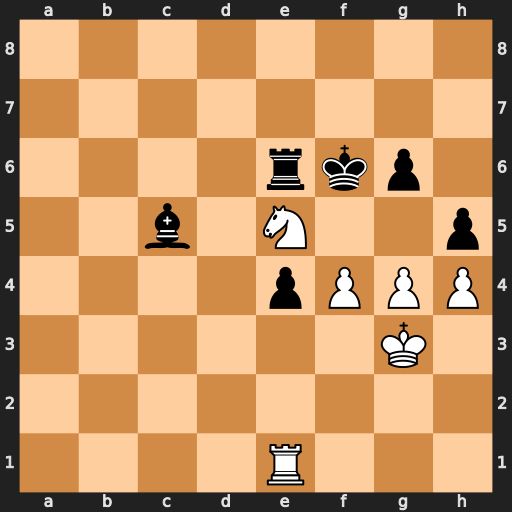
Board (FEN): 8/8/4rkp1/2b1N2p/4pPPP/6K1/8/4R3
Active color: w
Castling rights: -
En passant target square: -
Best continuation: Nd7+ Kg7 Nxc5